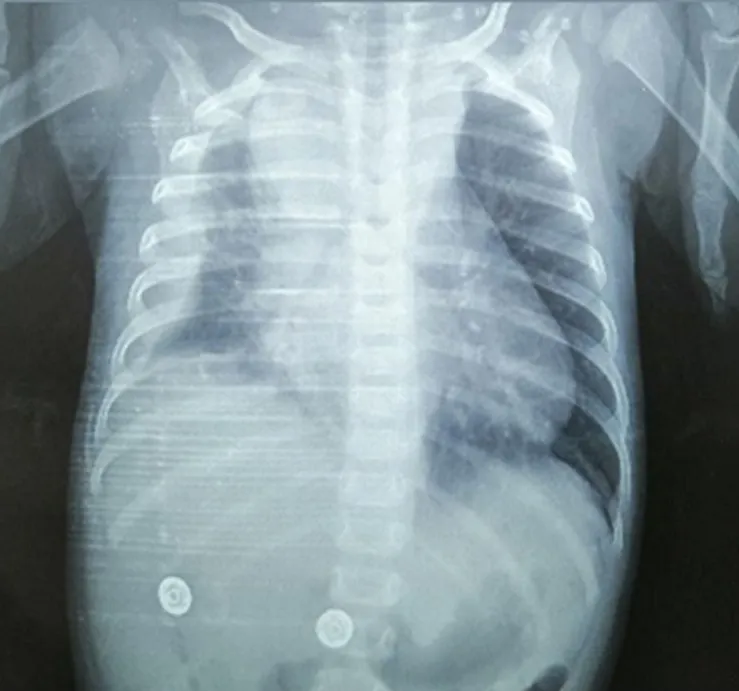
the control chest X-ray after evacuating puncture showing right loculated pleurisy and mediastinal enlargement with a heart pushed back to the left.
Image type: radiology (x_ray)